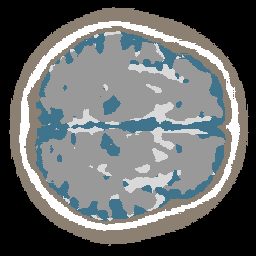
Label: no_lesion